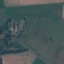
Land use / land cover: Pasture